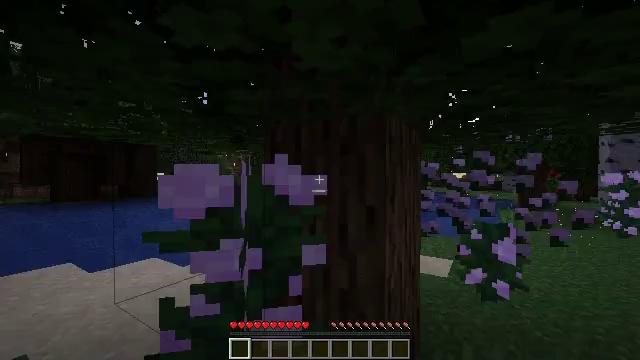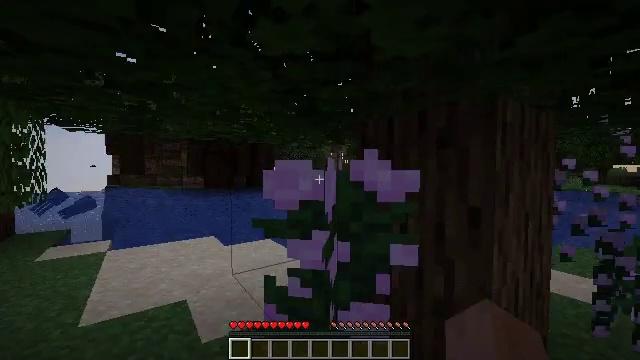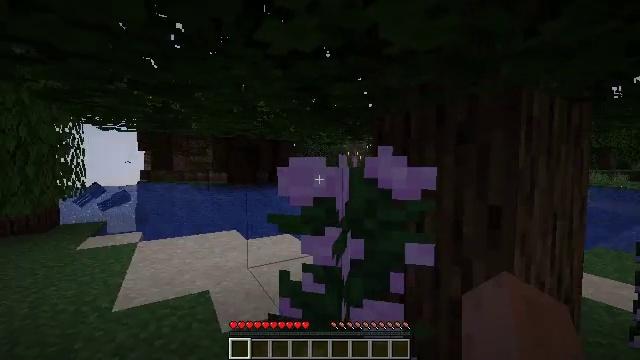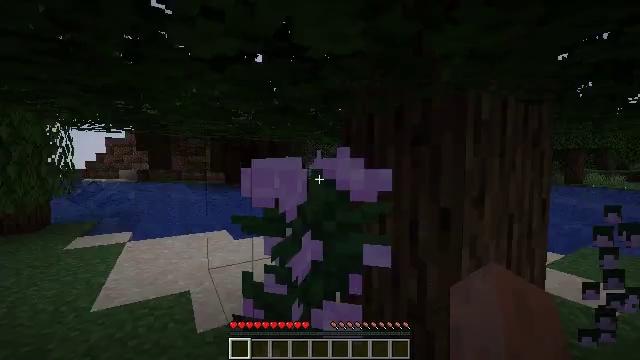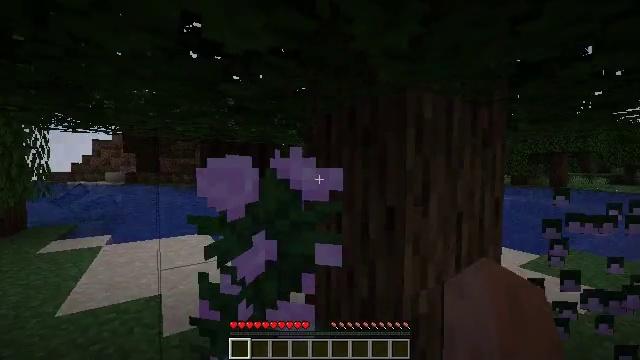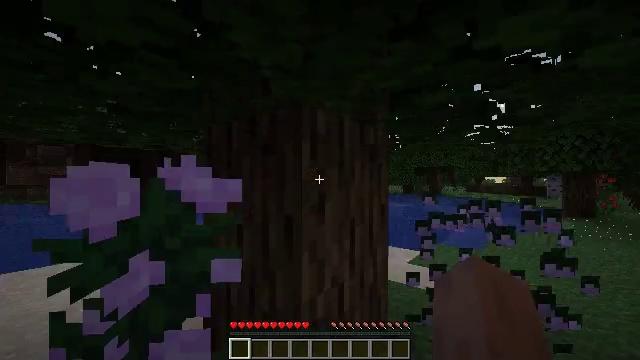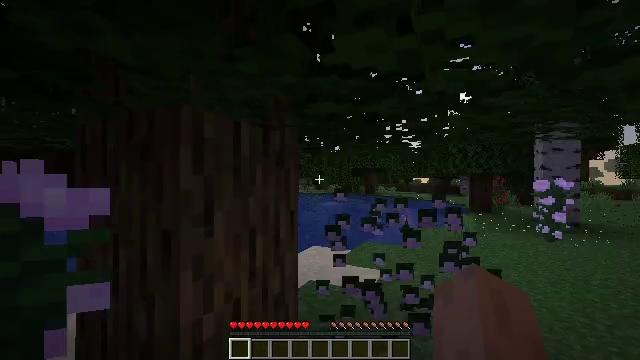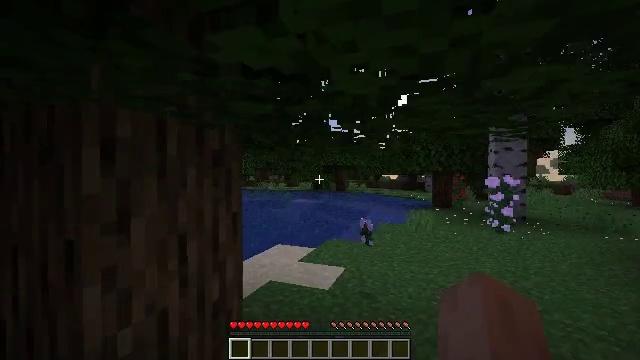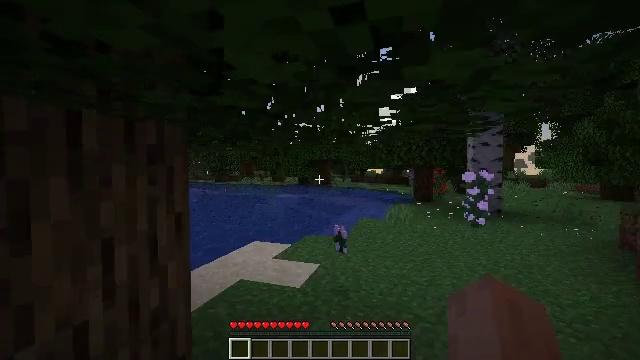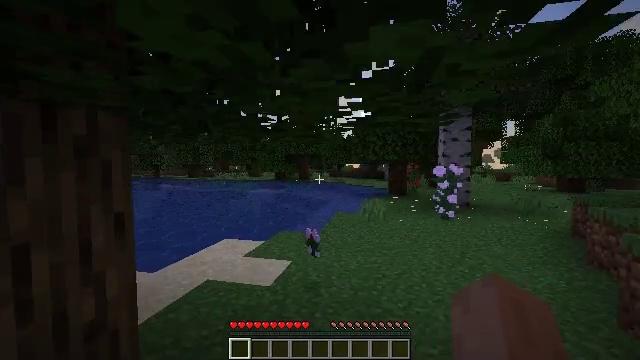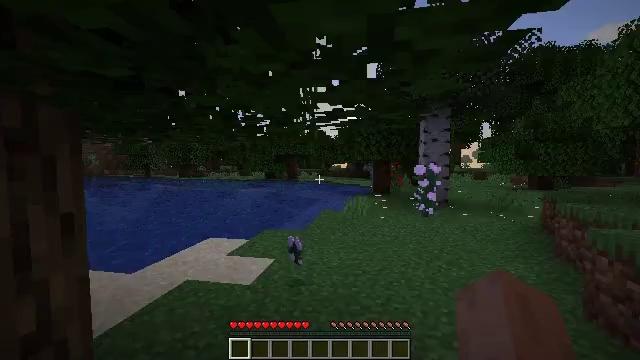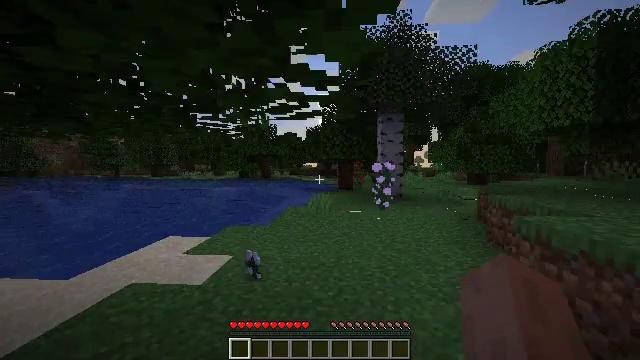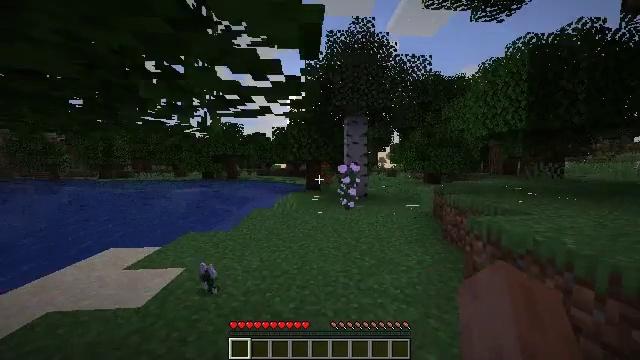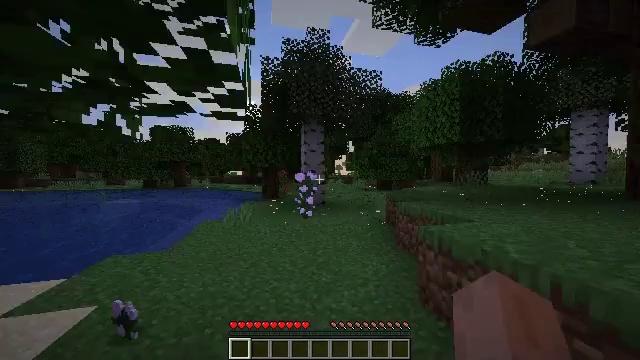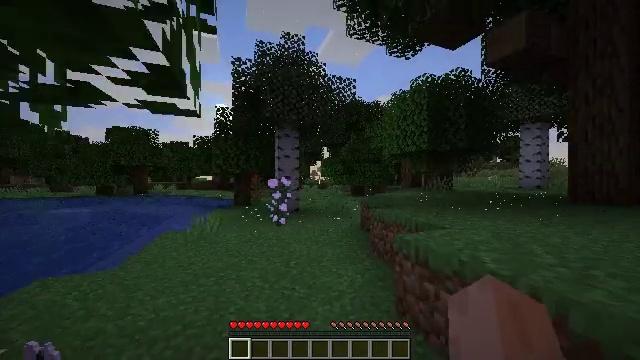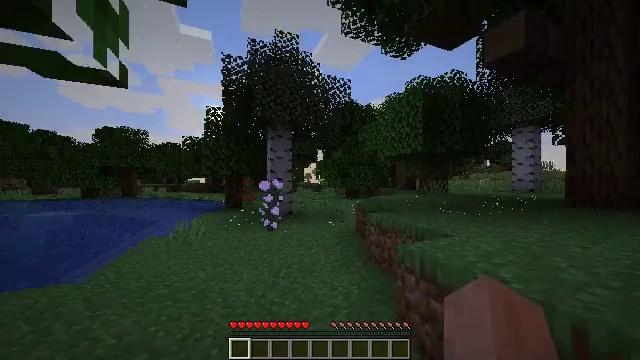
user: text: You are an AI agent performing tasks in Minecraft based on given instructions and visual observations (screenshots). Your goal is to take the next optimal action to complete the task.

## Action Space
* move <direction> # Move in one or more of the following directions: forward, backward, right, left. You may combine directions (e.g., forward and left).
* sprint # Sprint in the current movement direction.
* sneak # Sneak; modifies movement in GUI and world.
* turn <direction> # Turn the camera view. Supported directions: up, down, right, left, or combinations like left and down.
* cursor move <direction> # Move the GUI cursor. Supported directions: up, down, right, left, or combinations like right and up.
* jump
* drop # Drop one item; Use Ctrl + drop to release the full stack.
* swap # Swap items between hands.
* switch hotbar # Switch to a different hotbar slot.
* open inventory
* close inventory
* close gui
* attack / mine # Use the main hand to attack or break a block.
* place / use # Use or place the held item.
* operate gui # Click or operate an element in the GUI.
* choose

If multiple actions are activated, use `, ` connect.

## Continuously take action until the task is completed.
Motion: motion action
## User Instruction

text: Drop a peony.
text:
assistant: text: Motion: move right, turn left and down
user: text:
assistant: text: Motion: move right, turn left
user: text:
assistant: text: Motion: move right
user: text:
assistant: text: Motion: move right, turn right
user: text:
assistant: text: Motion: move right, turn right and up
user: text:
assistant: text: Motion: move right, turn right
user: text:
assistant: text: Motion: move right, turn right
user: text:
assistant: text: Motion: move forward and move right, turn right and down
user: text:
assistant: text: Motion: move forward and move right, sprint, turn right and down
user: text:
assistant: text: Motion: move forward and move right, sprint, turn right
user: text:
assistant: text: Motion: move forward and move right, sprint, turn right
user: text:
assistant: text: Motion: move forward, sprint, turn right
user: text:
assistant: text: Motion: move forward, sprint, turn right and up
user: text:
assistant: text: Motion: move forward, sprint, turn right and up
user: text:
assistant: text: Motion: move forward, sprint, turn right
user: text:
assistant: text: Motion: move forward, sprint
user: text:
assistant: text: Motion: move forward, sprint, turn left and down
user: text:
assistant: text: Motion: move forward, sprint, turn left and down
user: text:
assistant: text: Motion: move forward, sprint, turn left and down
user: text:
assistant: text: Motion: move forward, sprint, turn left
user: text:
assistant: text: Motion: move forward, sprint, turn left
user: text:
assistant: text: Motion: move forward, sprint, turn left
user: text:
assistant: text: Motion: move forward, sprint, turn left
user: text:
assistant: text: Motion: move forward, sprint, turn left
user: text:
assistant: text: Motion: move forward and move right, sprint, turn left
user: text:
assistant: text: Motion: move forward and move right, sprint, turn up
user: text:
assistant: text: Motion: move forward and move right, sprint, turn up
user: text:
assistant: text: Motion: move forward and move right, sprint
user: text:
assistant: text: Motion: move forward and move right, sprint
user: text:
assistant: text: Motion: move forward and move right, sprint